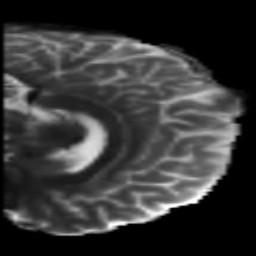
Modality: T2w
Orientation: sagittal
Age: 46
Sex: male
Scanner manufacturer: siemens
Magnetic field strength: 3 T
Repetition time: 5.5 s
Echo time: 0.101 s